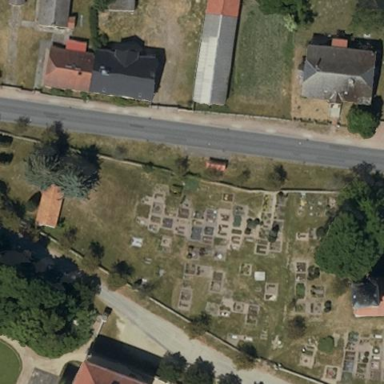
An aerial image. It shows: Cemetery.